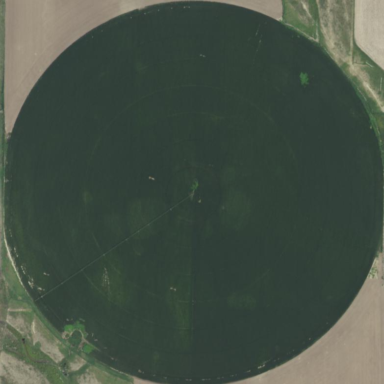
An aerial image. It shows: Farmland with pivot irrigation system.